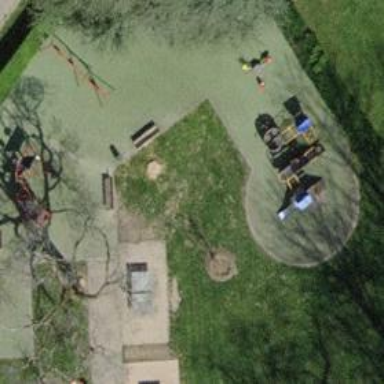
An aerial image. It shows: Playground area for leisure land.